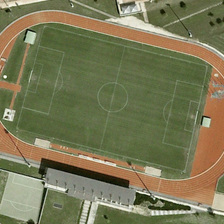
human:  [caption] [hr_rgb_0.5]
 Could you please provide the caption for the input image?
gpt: some trees are scattered sparsely around a playground with a football field in it .

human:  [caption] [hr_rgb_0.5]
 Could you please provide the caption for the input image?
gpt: some trees are scattered sparsely around a playground with a football field in it .

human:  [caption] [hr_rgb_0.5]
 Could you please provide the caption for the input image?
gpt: some trees are scattered sparsely around a playground with a football field in it .

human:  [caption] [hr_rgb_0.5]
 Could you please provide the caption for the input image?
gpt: some trees are scattered sparsely around a playground with a football field in it .

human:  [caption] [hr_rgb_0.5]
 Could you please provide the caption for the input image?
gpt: some trees are scattered sparsely around a playground with a football field in it .